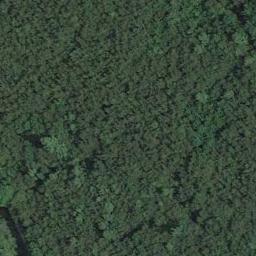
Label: forest